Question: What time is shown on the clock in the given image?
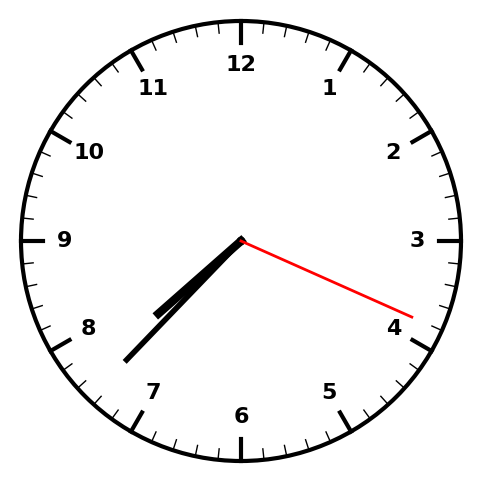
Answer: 07:37:19